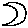
Label: moon